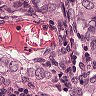
Metastatic tissue present: yes